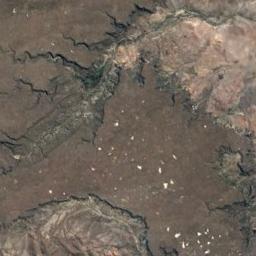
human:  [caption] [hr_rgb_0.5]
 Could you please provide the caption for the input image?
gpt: The desert has dark gray soil and some mountains .

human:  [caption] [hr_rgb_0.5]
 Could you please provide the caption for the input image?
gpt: There is a small patch of vegetation on the edge of the desert .

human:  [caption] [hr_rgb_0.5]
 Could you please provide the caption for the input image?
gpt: The brown desert covers the brown bare land with some white rocks on the desert .

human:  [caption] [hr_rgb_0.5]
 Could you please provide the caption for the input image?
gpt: The desert is on the hill full of black sand .

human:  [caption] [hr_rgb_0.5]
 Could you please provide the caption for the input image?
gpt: A brown desert covered with bare land with some fissures .